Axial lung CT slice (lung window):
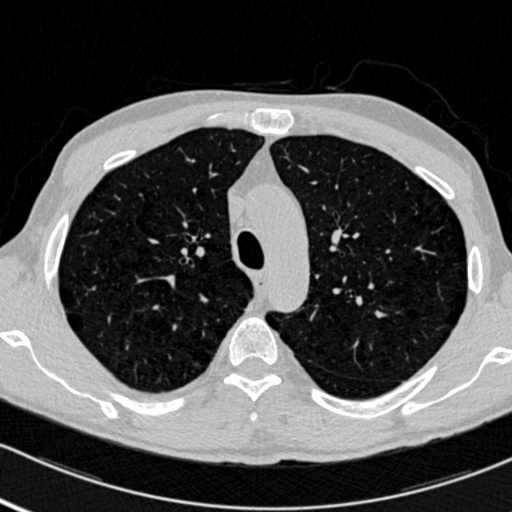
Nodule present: no